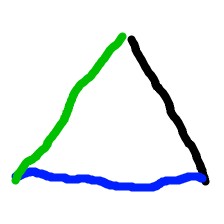
Shape: triangle